Interaction volume radius: 5 \u00c5
Interaction volume height: 30 \u00c5
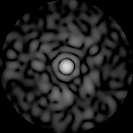
Disorder parameter: 0.8199